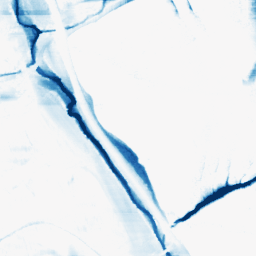
Category: morphological
Decomposition family: morphological_rect
Decomposition parameters: operation: closing
width: 50
height: 10
Upsampling method: sinc_hamming
Upsampling parameters: scale: 8
kernel_size: 16
Upsampling scale: 8